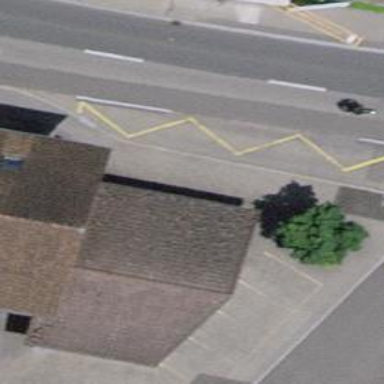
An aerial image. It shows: Café.